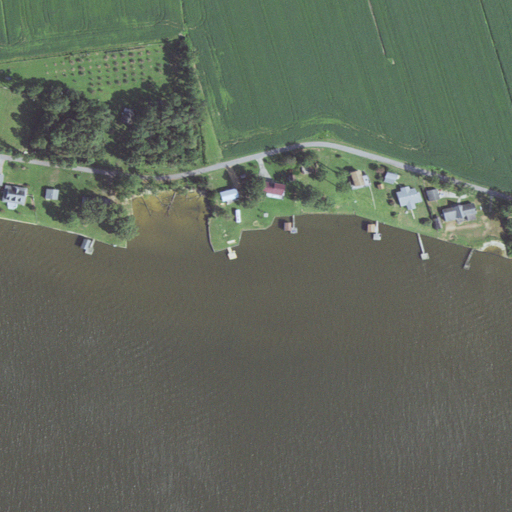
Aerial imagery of cape in North Carolina named Reed Point containing open water, cultivated crops, low intensity development, open development, herbaceous wetlands, shrub, and medium intensity development